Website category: jobs
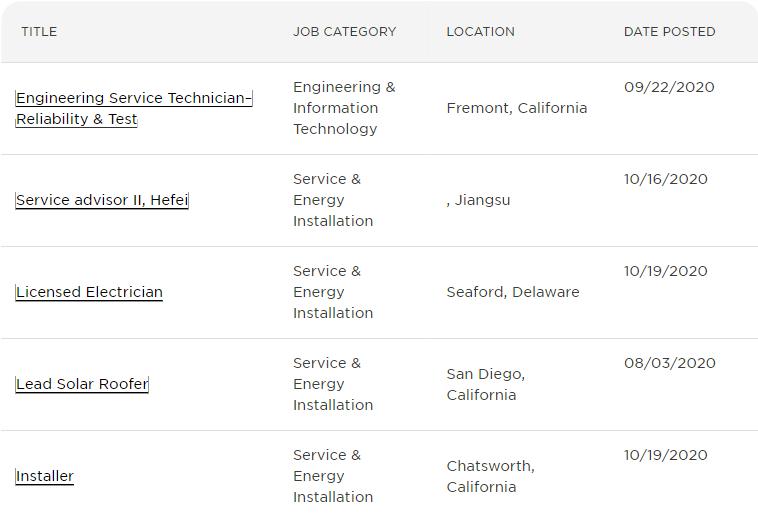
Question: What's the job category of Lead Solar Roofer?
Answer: Service & Energy Installation

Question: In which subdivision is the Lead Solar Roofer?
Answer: Service & Energy Installation

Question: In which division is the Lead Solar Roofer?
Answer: Service & Energy Installation

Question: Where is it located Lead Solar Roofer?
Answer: Service & Energy Installation

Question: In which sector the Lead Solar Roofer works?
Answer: Service & Energy Installation

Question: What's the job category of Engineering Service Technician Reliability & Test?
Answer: Engineering & Information Technology

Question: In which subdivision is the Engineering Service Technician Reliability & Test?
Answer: Engineering & Information Technology

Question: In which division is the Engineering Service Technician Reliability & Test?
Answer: Engineering & Information Technology

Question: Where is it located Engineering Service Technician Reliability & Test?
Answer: Engineering & Information Technology

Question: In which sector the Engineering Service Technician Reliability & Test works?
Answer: Engineering & Information Technology

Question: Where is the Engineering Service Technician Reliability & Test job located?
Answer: Fremont, California

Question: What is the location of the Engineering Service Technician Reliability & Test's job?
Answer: Fremont, California

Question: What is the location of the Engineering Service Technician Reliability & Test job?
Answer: Fremont, California

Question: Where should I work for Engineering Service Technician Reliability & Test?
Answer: Fremont, California

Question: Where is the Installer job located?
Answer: Chatsworth, California

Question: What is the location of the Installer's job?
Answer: Chatsworth, California

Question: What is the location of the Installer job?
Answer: Chatsworth, California

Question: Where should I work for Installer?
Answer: Chatsworth, California

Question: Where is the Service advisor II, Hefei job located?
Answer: , Jiangsu

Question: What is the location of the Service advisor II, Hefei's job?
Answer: , Jiangsu

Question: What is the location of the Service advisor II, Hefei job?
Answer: , Jiangsu

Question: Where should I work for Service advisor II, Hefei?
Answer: , Jiangsu

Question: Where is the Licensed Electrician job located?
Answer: Seaford, Delaware

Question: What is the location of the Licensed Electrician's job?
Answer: Seaford, Delaware

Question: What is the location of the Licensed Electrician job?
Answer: Seaford, Delaware

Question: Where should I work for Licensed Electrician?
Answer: Seaford, Delaware

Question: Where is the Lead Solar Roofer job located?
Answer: San Diego, California

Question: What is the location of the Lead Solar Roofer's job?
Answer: San Diego, California

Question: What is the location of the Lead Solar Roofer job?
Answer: San Diego, California

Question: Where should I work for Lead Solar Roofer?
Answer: San Diego, California

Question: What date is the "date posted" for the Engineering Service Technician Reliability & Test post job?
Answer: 09/22/2020

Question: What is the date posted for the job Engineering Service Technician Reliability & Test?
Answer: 09/22/2020

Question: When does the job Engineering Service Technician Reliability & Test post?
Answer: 09/22/2020

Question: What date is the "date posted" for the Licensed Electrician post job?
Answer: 10/19/2020

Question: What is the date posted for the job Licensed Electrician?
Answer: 10/19/2020

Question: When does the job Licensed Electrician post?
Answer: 10/19/2020

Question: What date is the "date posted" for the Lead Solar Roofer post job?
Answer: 08/03/2020

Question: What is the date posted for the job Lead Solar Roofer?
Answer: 08/03/2020

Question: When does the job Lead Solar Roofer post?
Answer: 08/03/2020

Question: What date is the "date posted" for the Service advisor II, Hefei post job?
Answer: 10/16/2020

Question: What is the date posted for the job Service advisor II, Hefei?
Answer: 10/16/2020

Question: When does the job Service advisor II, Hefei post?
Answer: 10/16/2020

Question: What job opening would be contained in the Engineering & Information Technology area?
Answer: Engineering Service Technician Reliability & Test

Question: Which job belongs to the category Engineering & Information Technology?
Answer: Engineering Service Technician Reliability & Test

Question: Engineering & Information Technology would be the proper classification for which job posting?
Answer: Engineering Service Technician Reliability & Test

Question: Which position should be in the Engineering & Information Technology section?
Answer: Engineering Service Technician Reliability & Test

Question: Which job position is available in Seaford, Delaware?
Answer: Licensed Electrician

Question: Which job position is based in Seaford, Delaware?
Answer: Licensed Electrician

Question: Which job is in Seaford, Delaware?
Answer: Licensed Electrician

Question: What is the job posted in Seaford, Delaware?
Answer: Licensed Electrician

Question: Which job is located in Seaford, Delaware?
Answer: Licensed Electrician

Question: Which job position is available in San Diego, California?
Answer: Lead Solar Roofer

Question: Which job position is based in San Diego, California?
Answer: Lead Solar Roofer

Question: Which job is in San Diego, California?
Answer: Lead Solar Roofer

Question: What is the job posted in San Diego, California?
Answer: Lead Solar Roofer

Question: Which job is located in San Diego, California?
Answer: Lead Solar Roofer

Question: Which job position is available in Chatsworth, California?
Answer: Installer

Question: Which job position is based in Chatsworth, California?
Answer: Installer

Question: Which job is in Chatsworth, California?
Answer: Installer

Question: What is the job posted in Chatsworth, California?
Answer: Installer

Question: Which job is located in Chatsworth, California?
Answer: Installer

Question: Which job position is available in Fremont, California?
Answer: Engineering Service Technician Reliability & Test

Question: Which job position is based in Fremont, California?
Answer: Engineering Service Technician Reliability & Test

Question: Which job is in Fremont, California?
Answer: Engineering Service Technician Reliability & Test